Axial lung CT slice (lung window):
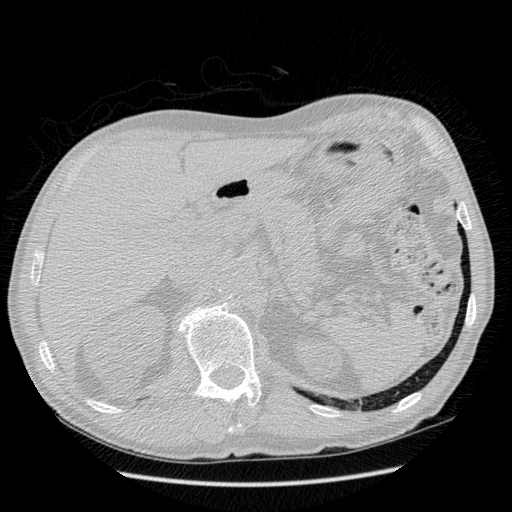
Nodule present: no